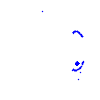
Particle: kaon